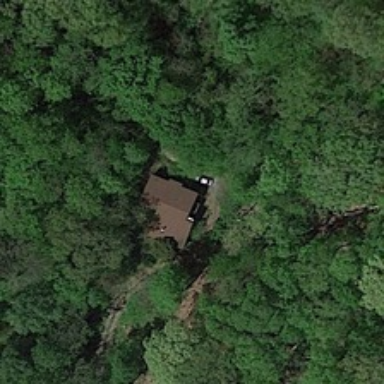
Many green trees are around a brown building .